Field crop: maize
Growth stage: 2
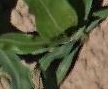
Species: maize